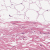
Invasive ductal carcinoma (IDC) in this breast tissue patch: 0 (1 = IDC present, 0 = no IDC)